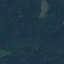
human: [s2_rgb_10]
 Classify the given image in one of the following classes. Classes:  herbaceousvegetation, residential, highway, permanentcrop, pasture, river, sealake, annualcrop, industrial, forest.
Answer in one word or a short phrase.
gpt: Forest